Interaction volume radius: 10 \u00c5
Interaction volume height: 10 \u00c5
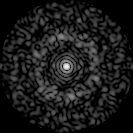
Disorder parameter: 0.8183